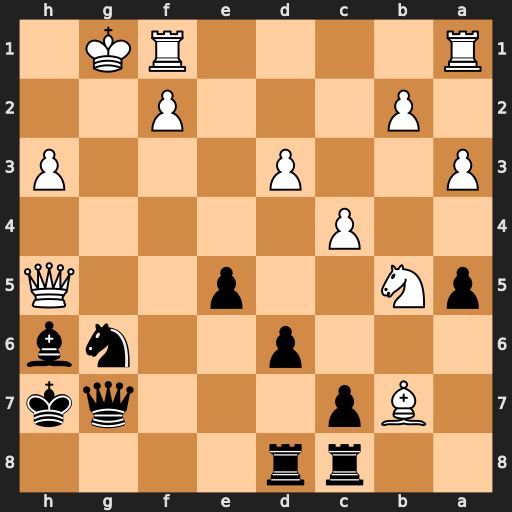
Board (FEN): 2rr4/1Bp3qk/3p2nb/pN2p2Q/2P5/P2P3P/1P3P2/R4RK1
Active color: b
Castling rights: -
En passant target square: -
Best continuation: Nf4+ Kh1 Nxh5